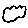
Label: cloud